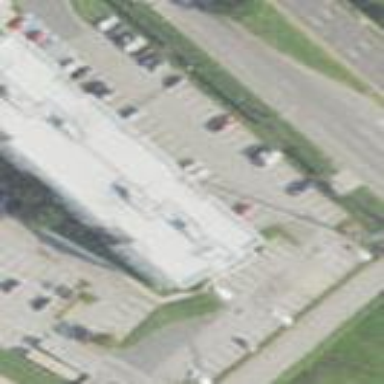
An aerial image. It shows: Parking area with surface.